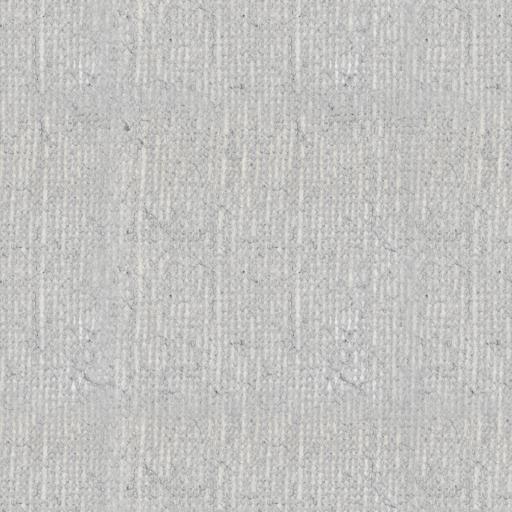
Tags: fabric grey rough rug white